Breast ultrasound image
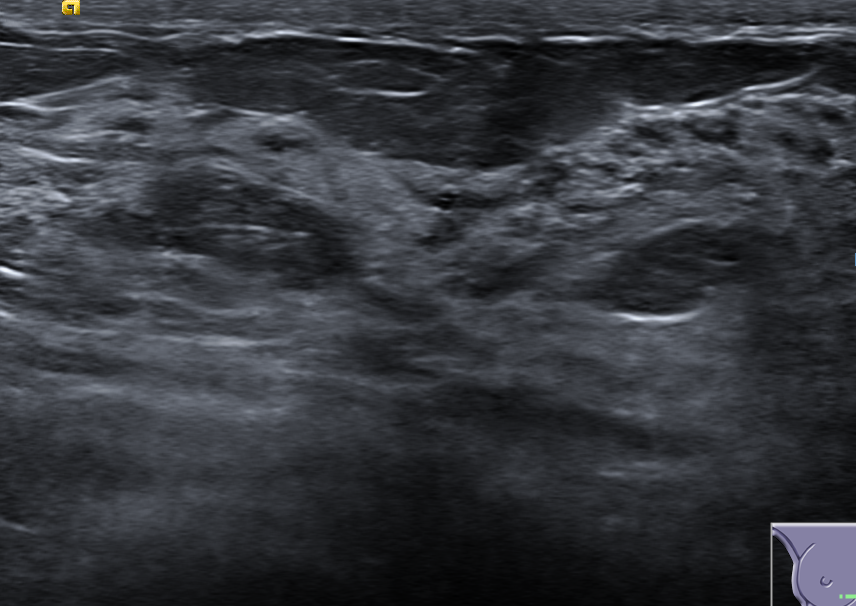
Diagnosis: normal